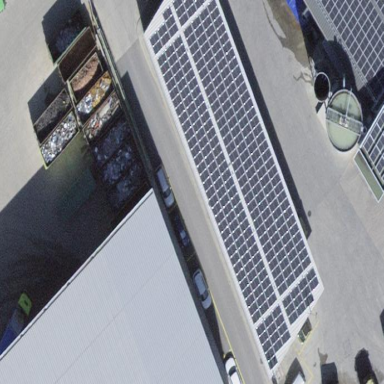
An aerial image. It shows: Solar power generator.